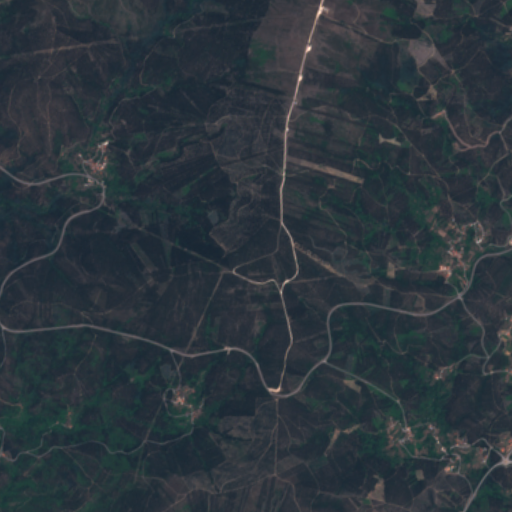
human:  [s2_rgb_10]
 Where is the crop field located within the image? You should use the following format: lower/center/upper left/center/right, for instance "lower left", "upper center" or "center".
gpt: The crop field is located in the upper right of the image.
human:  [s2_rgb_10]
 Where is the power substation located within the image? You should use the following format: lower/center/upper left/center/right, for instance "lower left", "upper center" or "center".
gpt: The power substation is located in the upper center of the image.
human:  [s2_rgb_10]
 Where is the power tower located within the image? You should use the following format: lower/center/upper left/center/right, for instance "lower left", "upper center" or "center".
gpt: The power tower is located in the upper left of the image.
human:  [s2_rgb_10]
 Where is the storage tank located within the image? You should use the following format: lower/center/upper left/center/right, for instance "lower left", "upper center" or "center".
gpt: The storage tank is located in the center left of the image.
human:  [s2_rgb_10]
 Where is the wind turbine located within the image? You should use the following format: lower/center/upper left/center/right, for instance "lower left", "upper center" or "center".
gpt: The wind turbine is located in the upper center of the image.
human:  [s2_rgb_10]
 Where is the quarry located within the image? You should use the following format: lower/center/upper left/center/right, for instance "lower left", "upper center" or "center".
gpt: There is no quarry in the image.